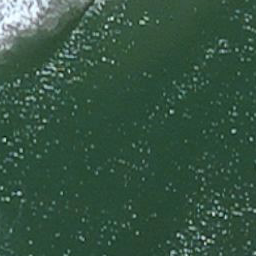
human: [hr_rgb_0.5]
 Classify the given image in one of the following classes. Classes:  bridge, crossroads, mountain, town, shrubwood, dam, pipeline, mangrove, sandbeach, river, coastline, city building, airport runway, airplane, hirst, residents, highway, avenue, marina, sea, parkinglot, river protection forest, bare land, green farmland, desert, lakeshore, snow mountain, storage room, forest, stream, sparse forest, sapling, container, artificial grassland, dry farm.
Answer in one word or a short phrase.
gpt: sea